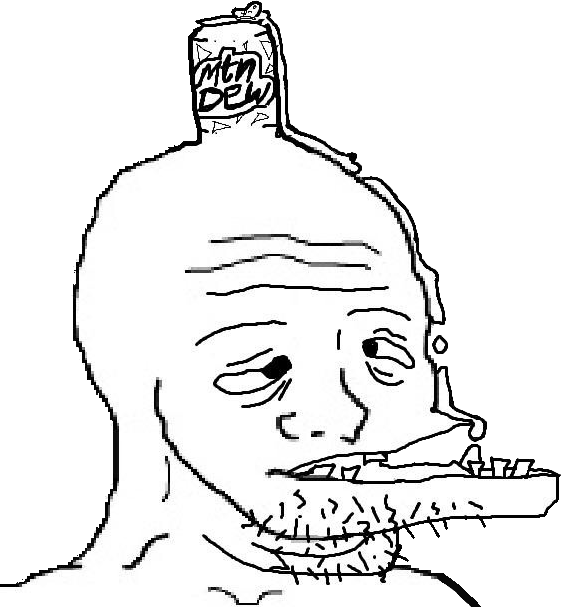
Label: 5_Brainlet